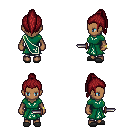
a pixel art fantasy rpg character, female body template, human, dark skin, sash dress, metal pants, brunette long topknot hairstyle, bracelets, gray slippers, dagger, four views (front, back, left, right), 2x2 character sprite sheet, small pixel art, hard edges, no anti-aliasing